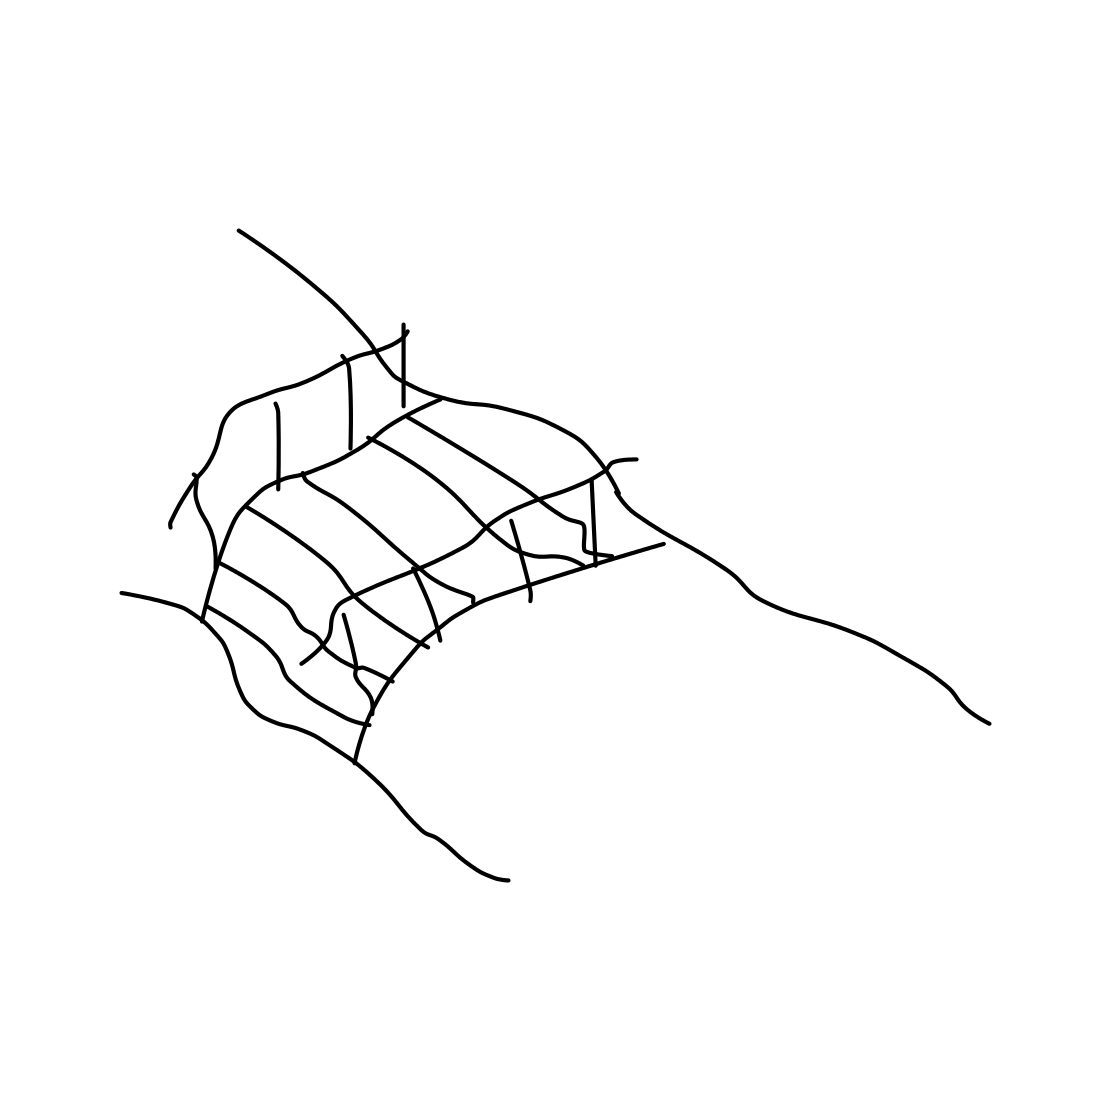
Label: bridge